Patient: sex F, age 57
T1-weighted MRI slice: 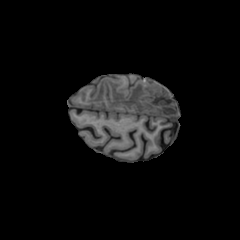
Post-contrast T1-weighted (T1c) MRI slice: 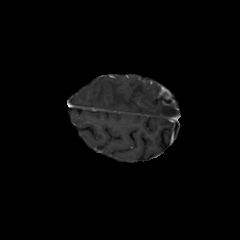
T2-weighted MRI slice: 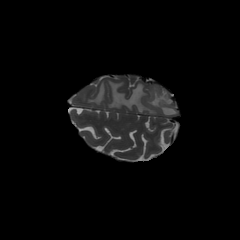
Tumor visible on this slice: yes
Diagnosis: Glioblastoma, IDH-wildtype
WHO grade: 4